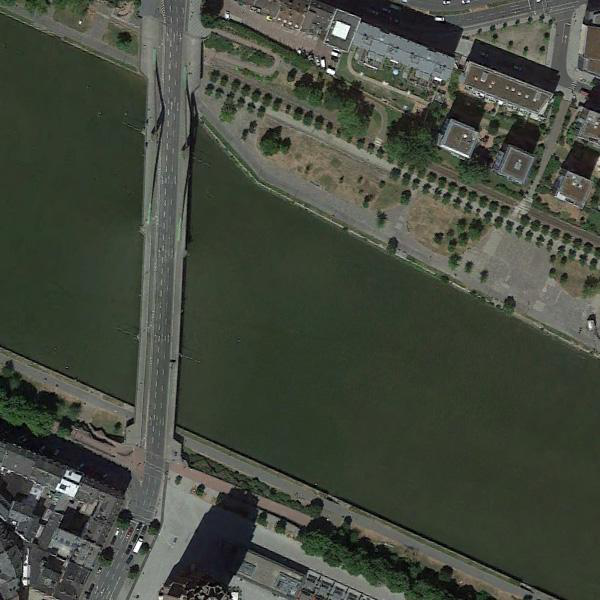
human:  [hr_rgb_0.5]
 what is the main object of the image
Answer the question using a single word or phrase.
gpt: bridge